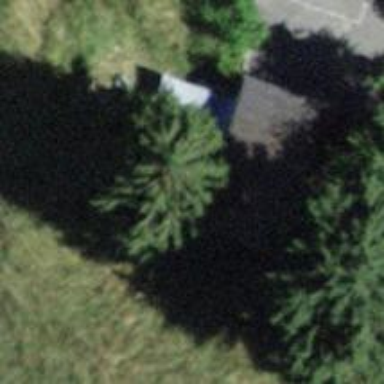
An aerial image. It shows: Garage building.